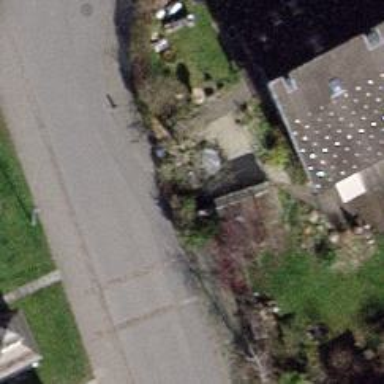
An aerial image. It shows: Garden adorned with trees.